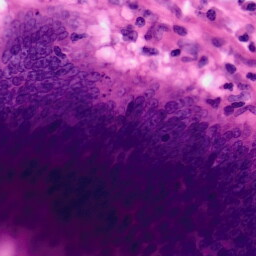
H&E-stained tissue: Colon